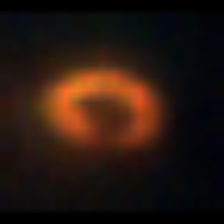
Taxon: NanoPlankton
Group: Other